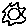
Label: sun